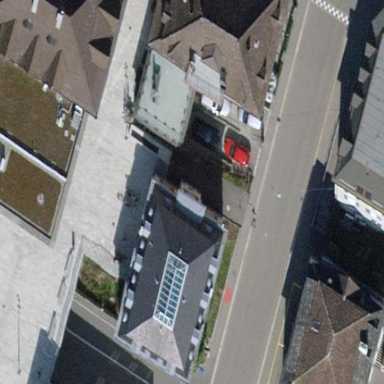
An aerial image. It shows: Beige building with grey mansard roof.